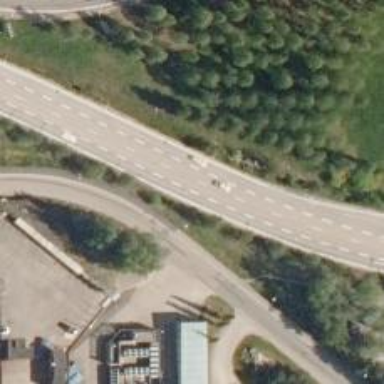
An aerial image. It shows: Asphalt motorway.